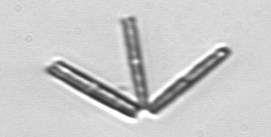
Label: Thalassionema